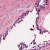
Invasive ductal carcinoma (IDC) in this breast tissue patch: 1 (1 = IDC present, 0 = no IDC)